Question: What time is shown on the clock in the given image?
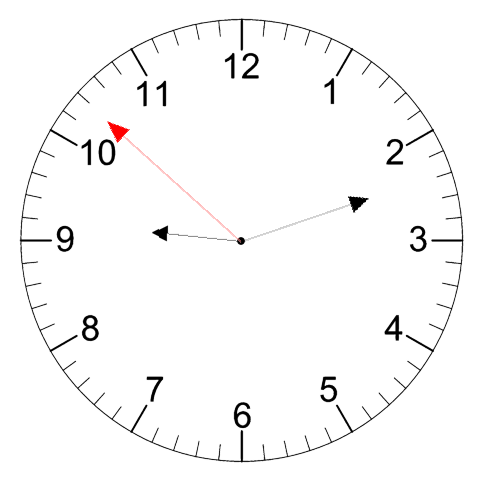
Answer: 09:11:52